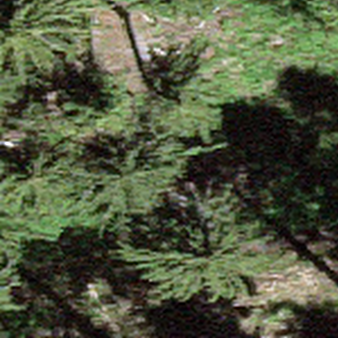
Label: other